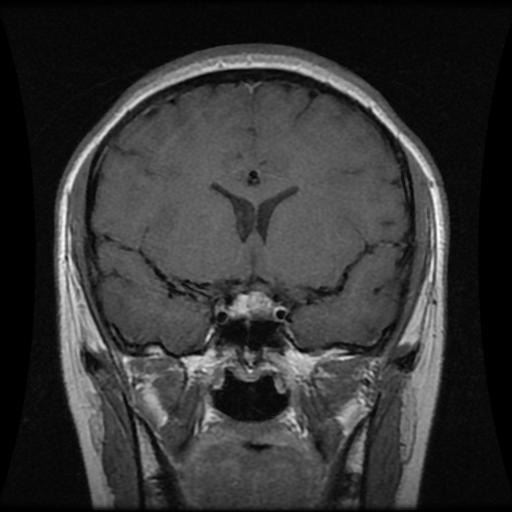
Label: pituitary